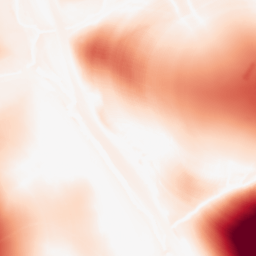
Category: morphological
Decomposition family: morphological
Decomposition parameters: operation: opening
size: 100
Upsampling method: edge_directed
Upsampling parameters: scale: 2
Upsampling scale: 2